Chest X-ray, AP view. Patient: 70 years old, sex M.
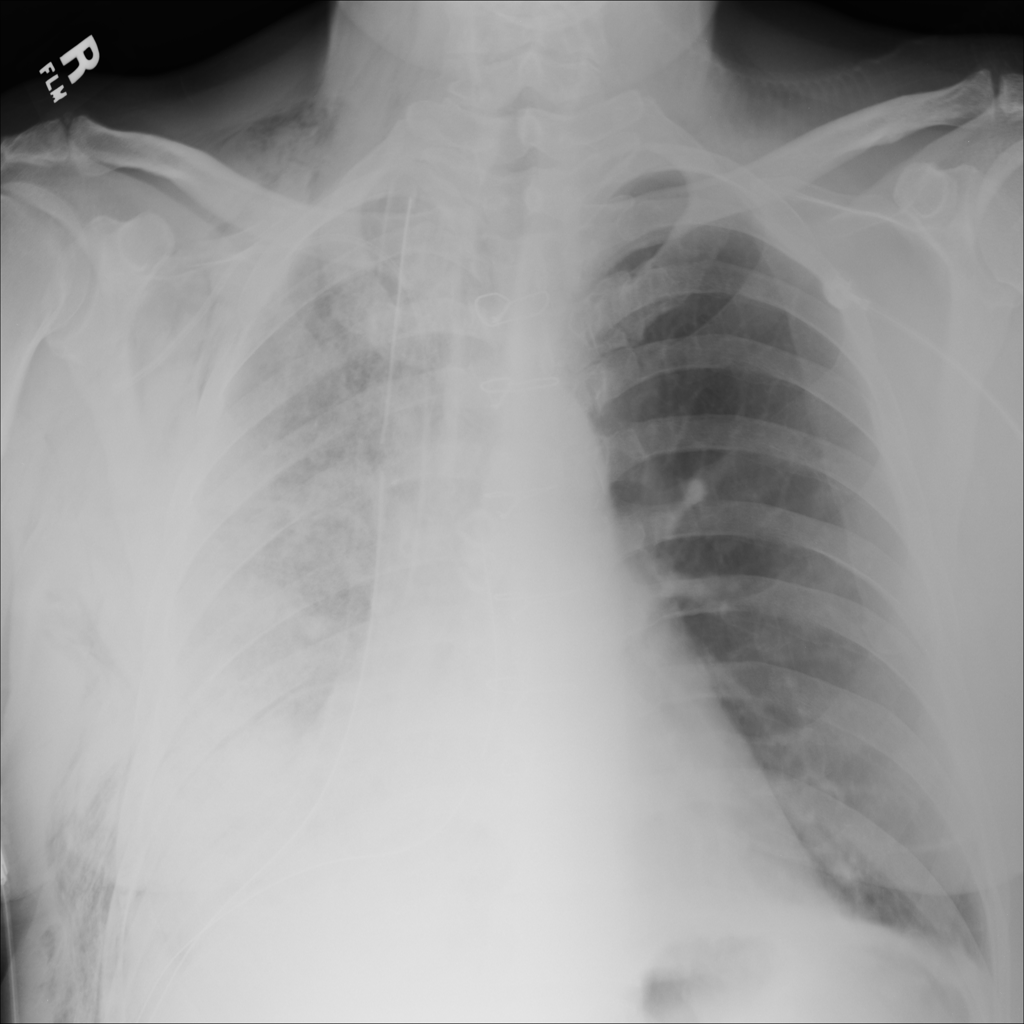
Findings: No Finding